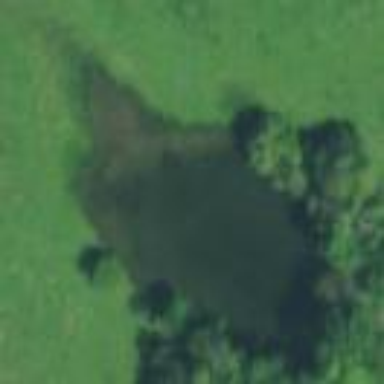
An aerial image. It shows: Pond surrounded by natural water.